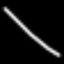
Label: fork